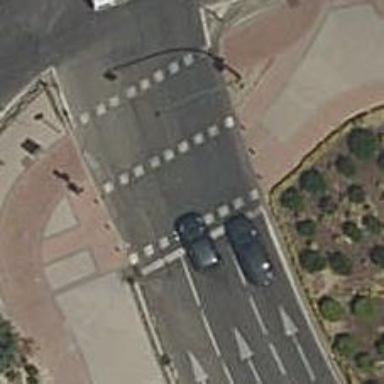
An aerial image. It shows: Crossing with traffic signals.